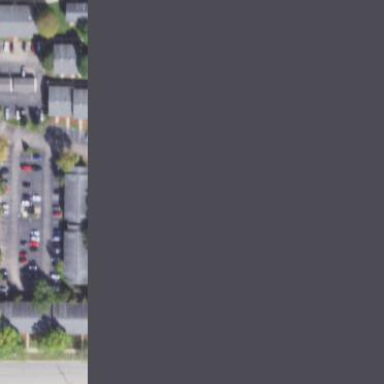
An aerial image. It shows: Street side parking area.